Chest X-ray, PA view. Patient: 42 years old, sex F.
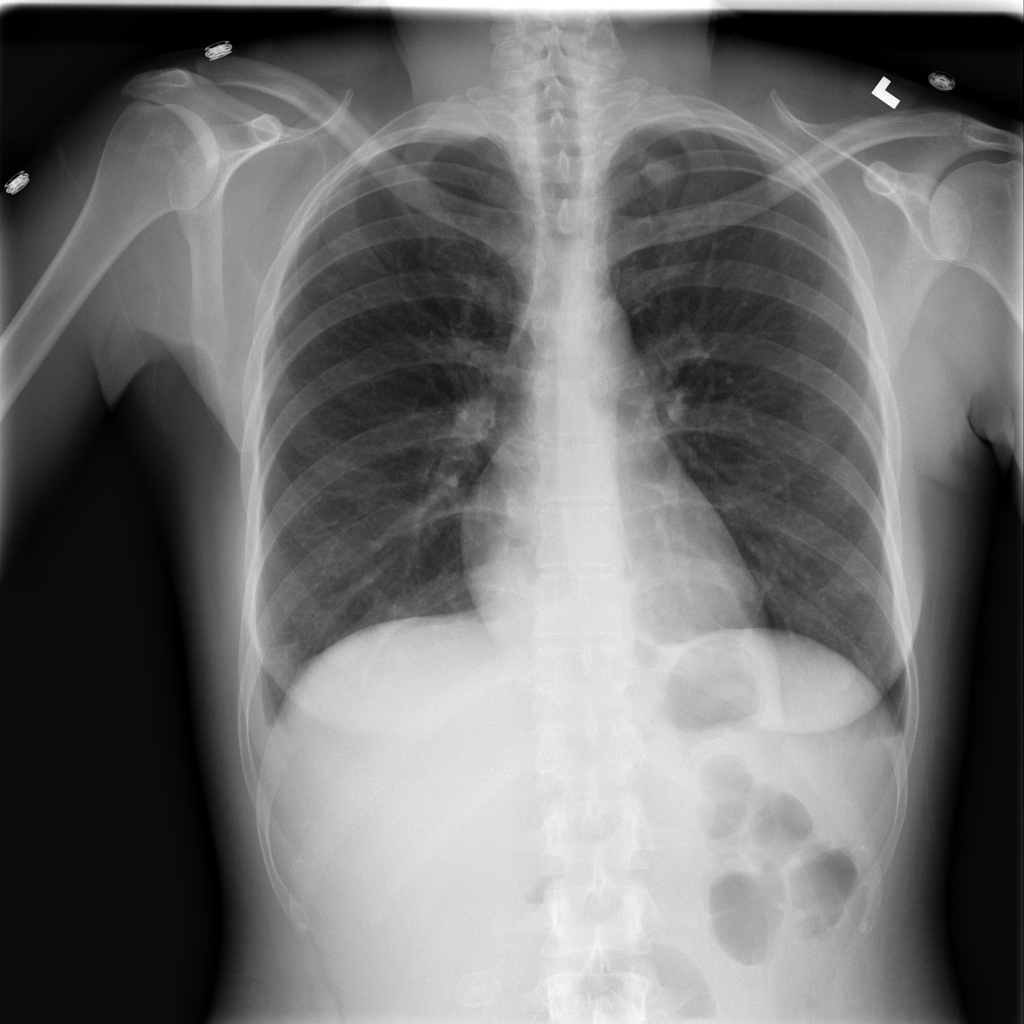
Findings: Effusion